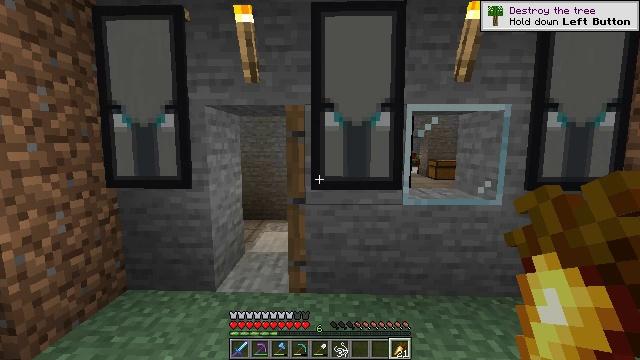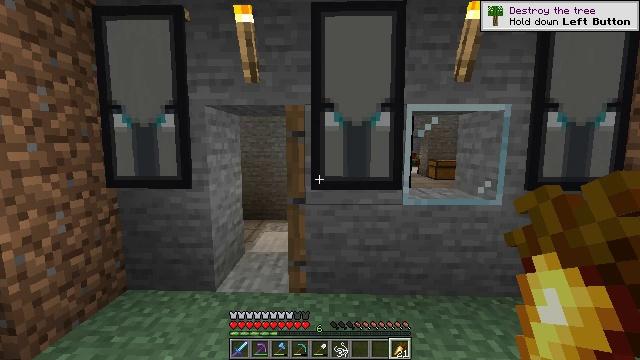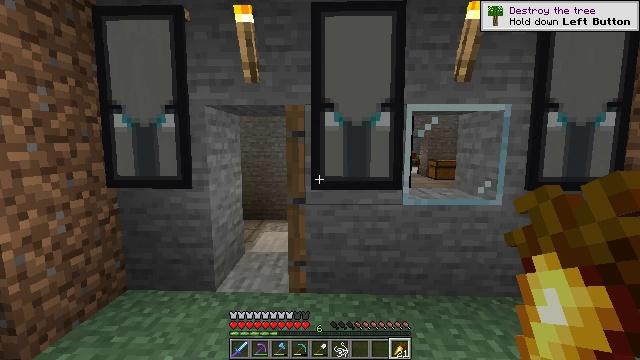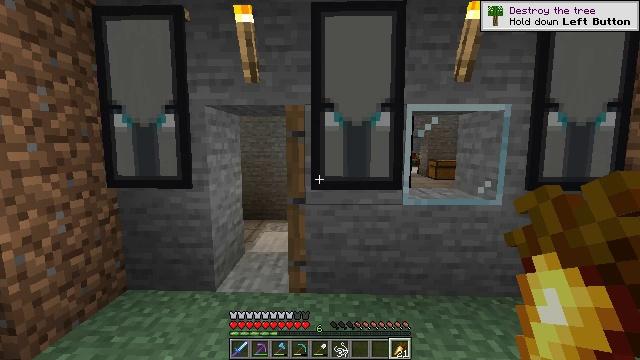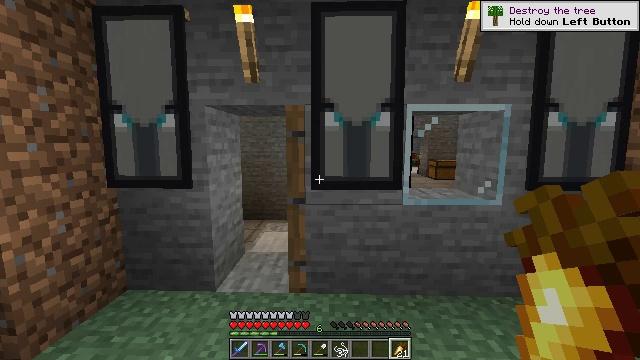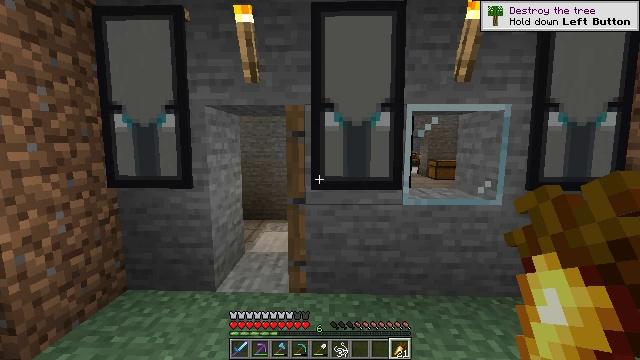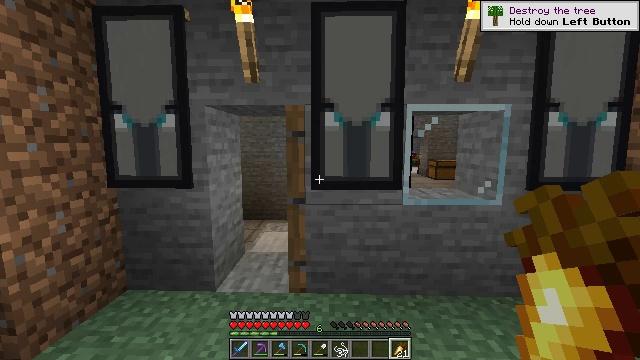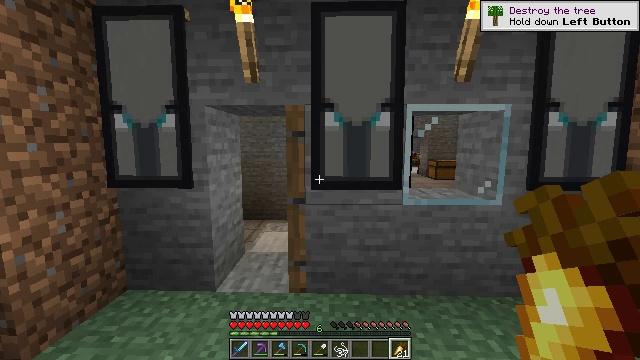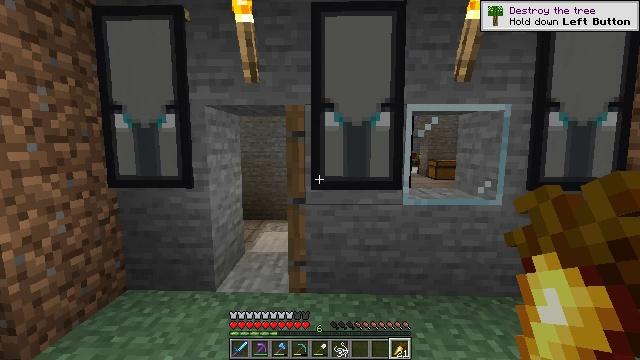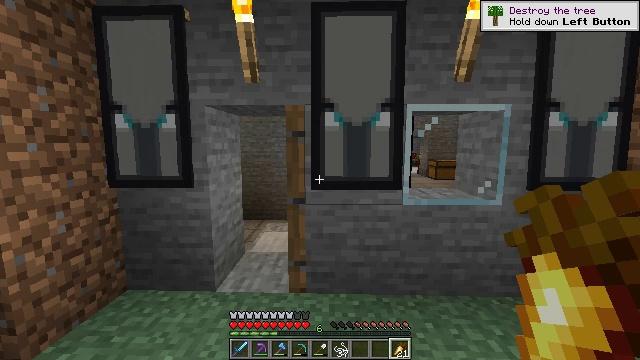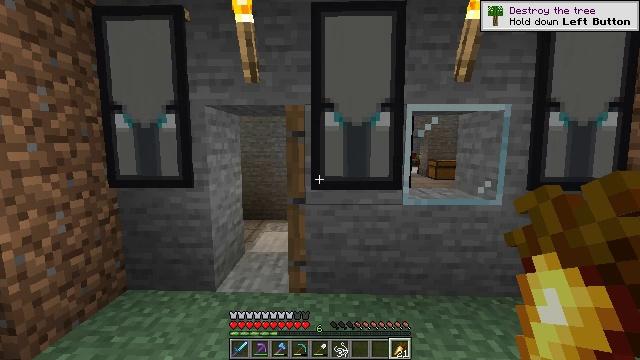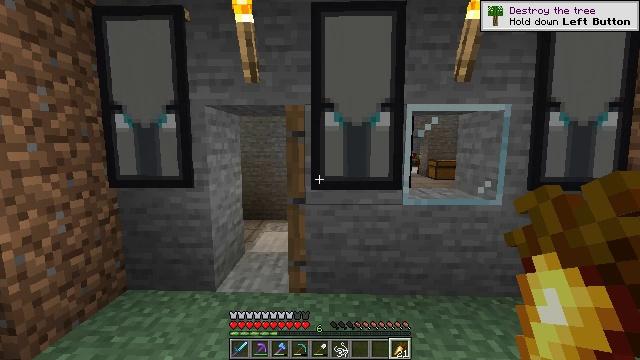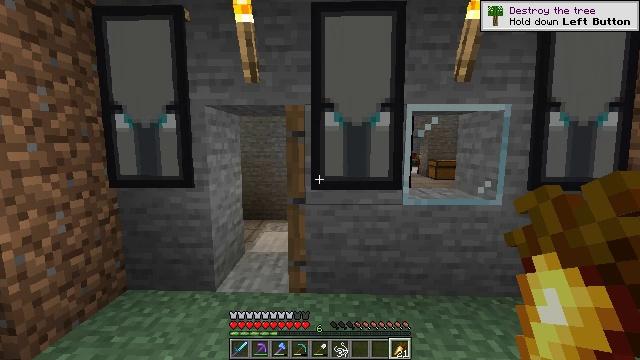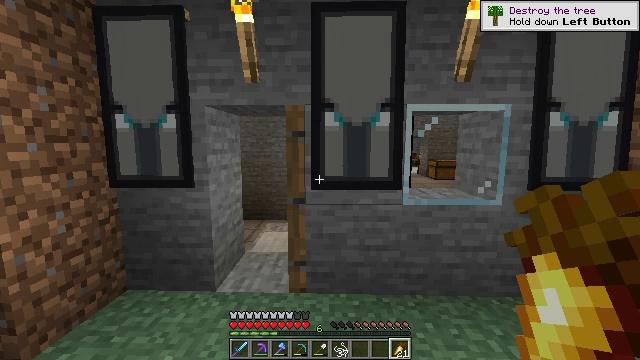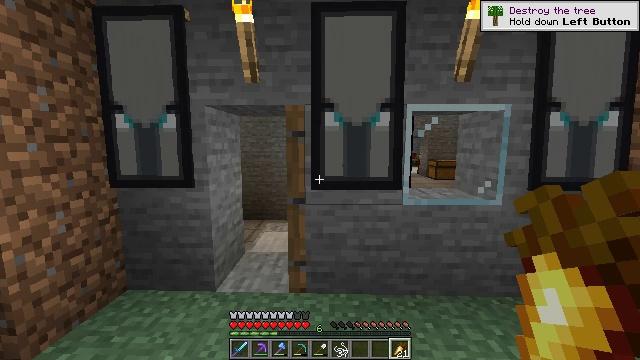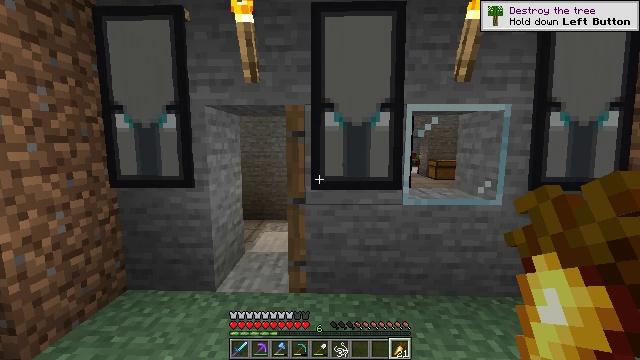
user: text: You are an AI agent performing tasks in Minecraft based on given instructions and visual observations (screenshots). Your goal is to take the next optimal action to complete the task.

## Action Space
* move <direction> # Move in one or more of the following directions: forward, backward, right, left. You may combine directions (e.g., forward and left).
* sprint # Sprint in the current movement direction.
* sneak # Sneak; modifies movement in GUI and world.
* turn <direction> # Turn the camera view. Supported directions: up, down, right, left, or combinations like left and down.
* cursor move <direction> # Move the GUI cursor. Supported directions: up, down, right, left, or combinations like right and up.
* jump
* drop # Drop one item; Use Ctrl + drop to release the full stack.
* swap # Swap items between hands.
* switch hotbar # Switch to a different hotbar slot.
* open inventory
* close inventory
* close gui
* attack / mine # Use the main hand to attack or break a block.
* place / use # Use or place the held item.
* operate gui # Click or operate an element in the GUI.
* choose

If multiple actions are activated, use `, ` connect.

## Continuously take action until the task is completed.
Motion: motion action
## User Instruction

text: Open the furnace and craft a smooth stone.
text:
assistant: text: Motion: no_op
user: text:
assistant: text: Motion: no_op
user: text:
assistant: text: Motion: no_op
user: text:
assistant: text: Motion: no_op
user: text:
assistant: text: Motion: no_op
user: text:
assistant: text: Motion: no_op
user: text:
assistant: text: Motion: no_op
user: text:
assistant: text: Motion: no_op
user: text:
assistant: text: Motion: no_op
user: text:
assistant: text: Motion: no_op
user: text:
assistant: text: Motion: no_op
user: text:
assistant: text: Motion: no_op
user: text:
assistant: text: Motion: no_op
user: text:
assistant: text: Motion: no_op
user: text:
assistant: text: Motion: no_op
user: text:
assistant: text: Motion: no_op
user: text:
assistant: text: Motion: no_op
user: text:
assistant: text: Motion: no_op
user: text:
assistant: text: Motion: no_op
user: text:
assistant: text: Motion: no_op
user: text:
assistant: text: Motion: no_op
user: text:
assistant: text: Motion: no_op
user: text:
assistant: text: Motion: no_op
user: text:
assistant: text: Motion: no_op
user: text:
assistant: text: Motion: no_op
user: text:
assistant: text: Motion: no_op
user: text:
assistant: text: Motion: no_op
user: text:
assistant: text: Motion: no_op
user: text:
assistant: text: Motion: no_op
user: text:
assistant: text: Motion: no_op